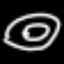
Label: donut